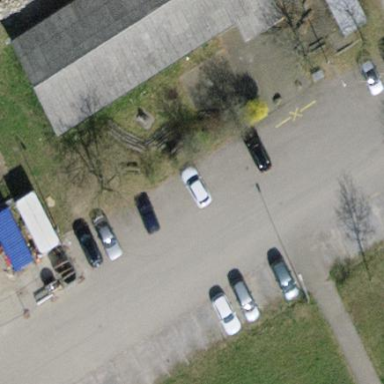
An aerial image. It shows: Parking area with surface.